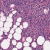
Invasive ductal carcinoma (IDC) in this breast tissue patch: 1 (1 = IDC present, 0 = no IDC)